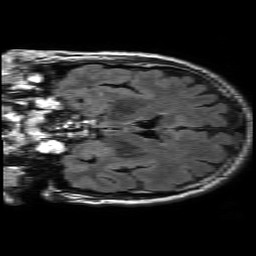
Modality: FLAIR
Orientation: coronal
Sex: male
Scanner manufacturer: philips
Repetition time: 11 s
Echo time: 0.125 s